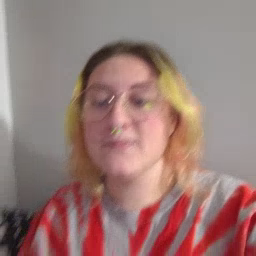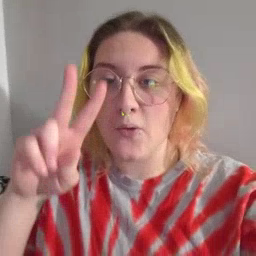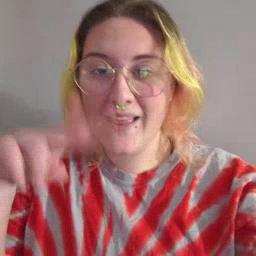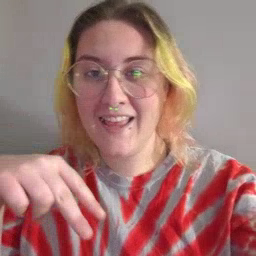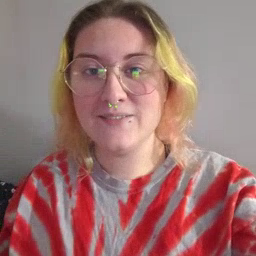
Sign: read